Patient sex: M
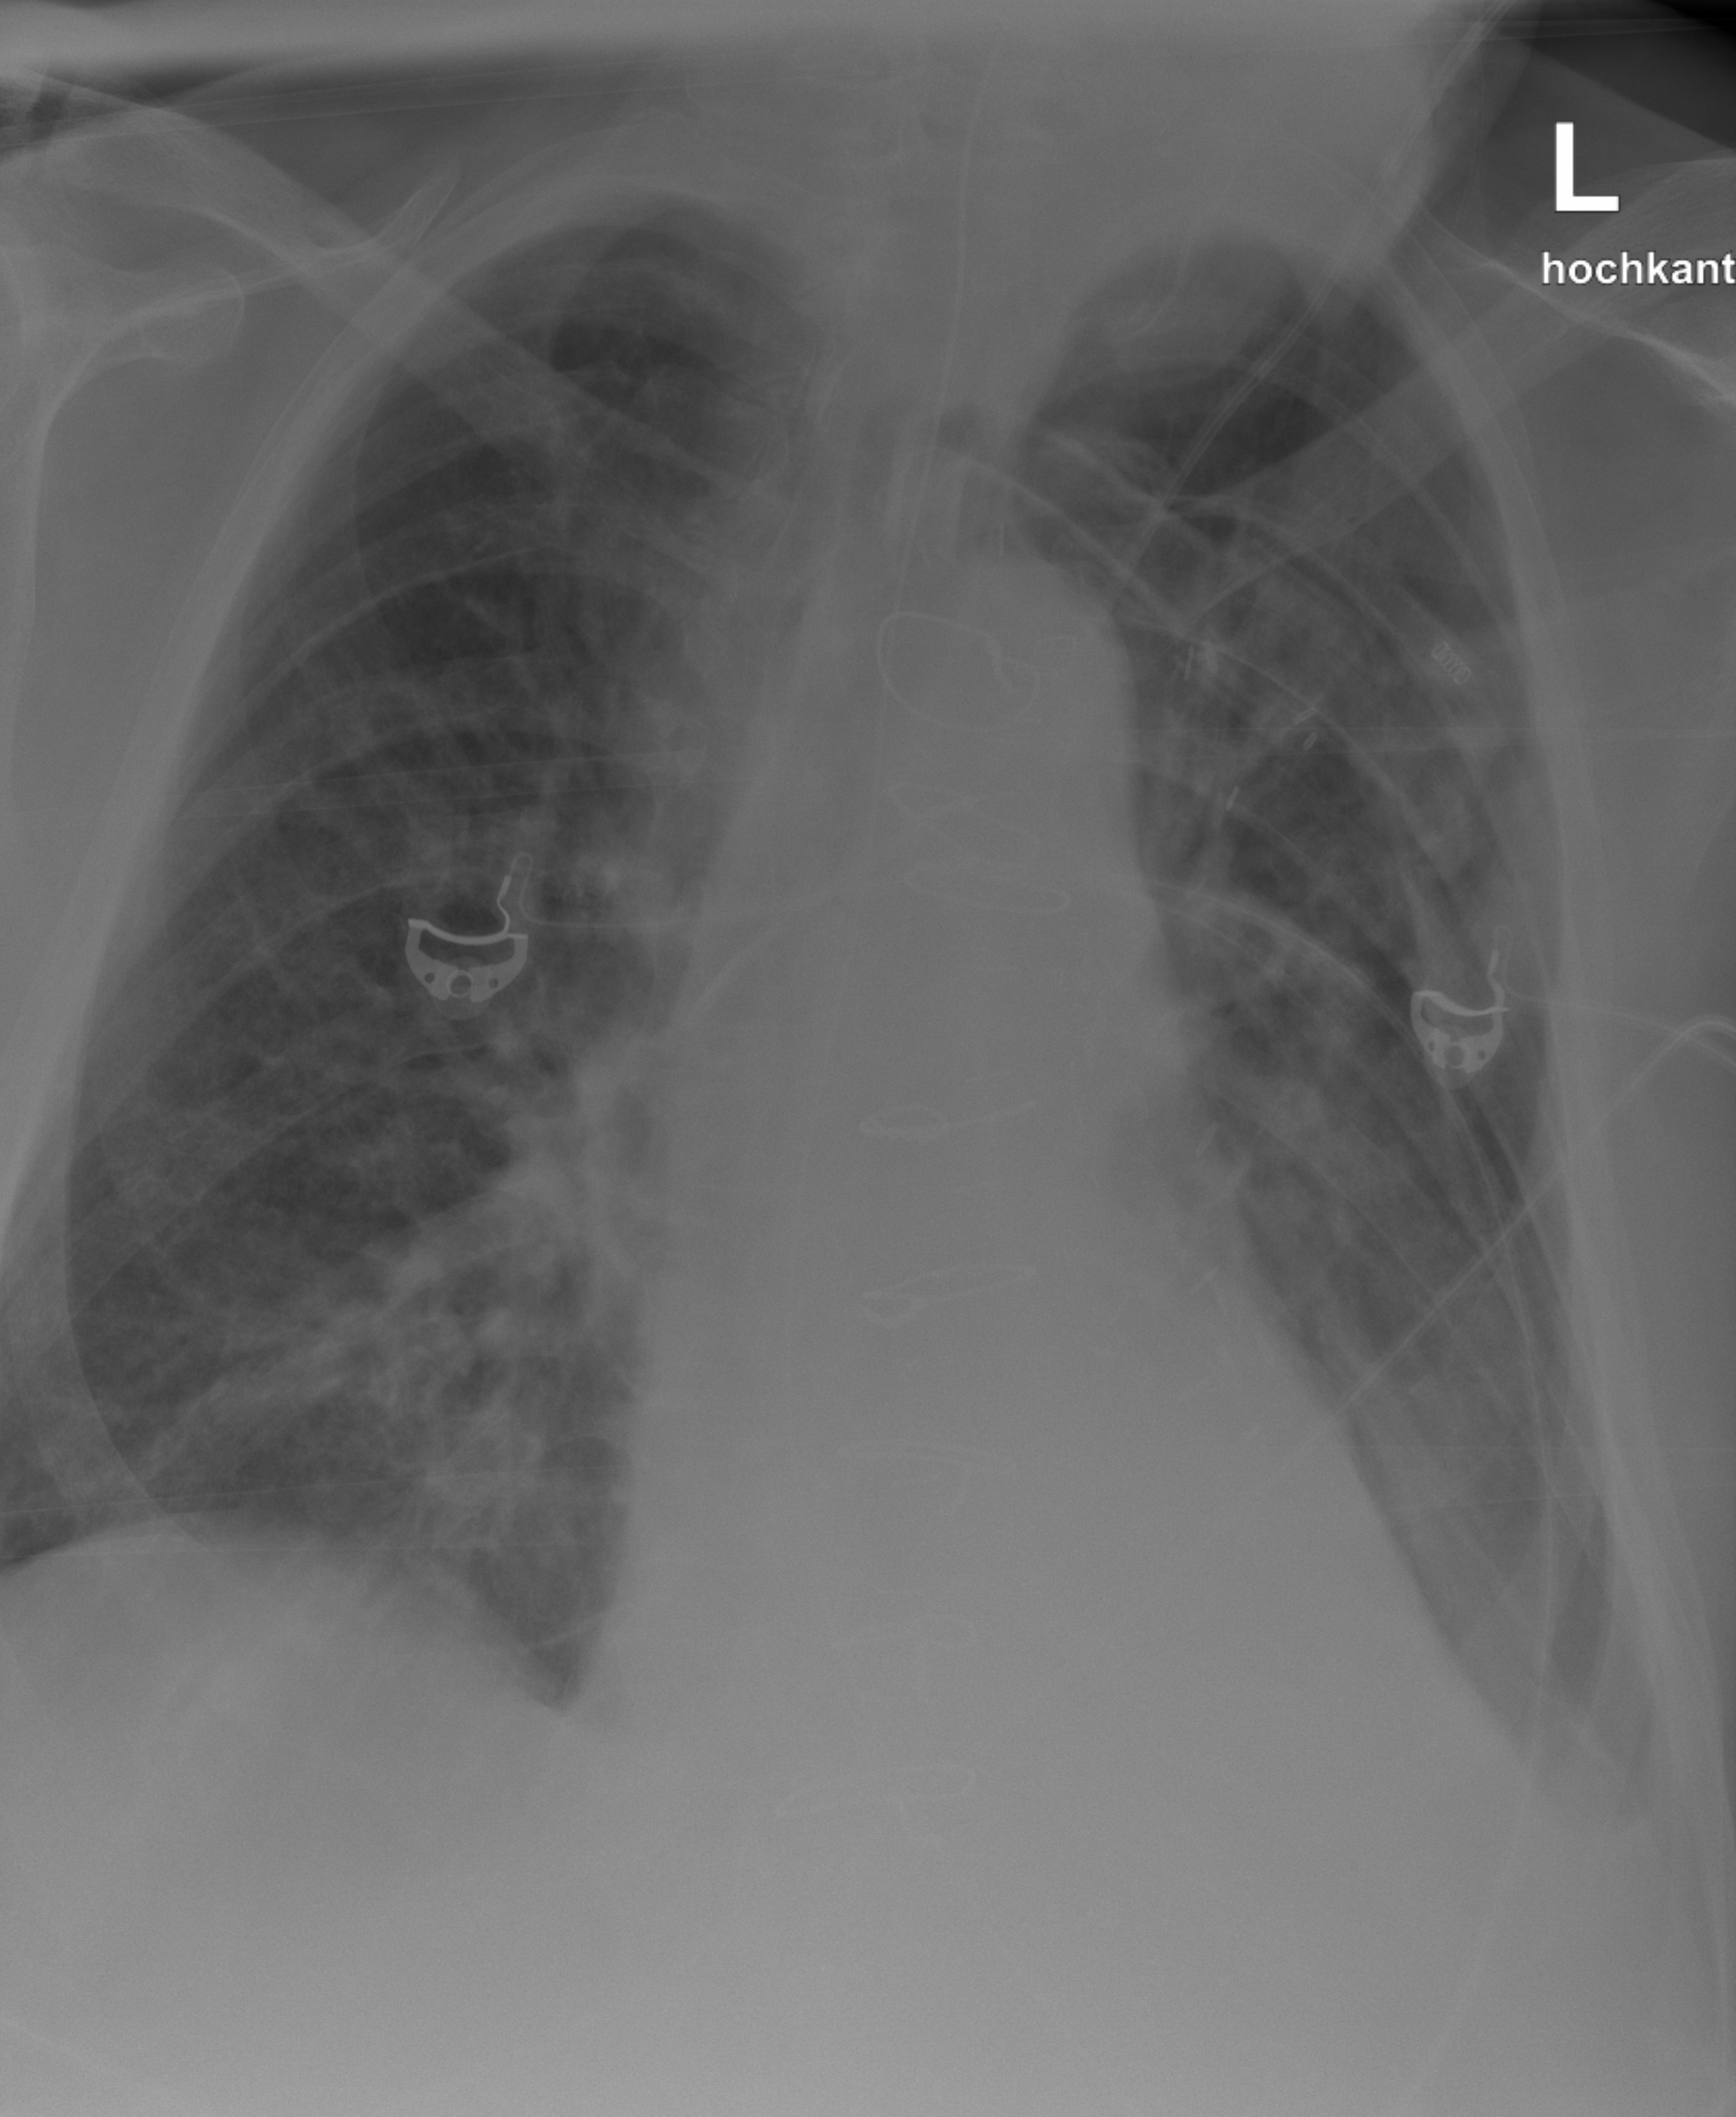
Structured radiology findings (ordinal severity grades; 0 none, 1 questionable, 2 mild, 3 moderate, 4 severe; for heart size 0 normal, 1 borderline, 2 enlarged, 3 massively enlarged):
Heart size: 0
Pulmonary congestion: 1
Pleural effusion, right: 0
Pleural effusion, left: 2
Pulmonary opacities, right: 2
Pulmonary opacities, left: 0
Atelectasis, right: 0
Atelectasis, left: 2